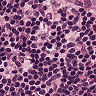
Metastatic tissue present: no